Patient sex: M
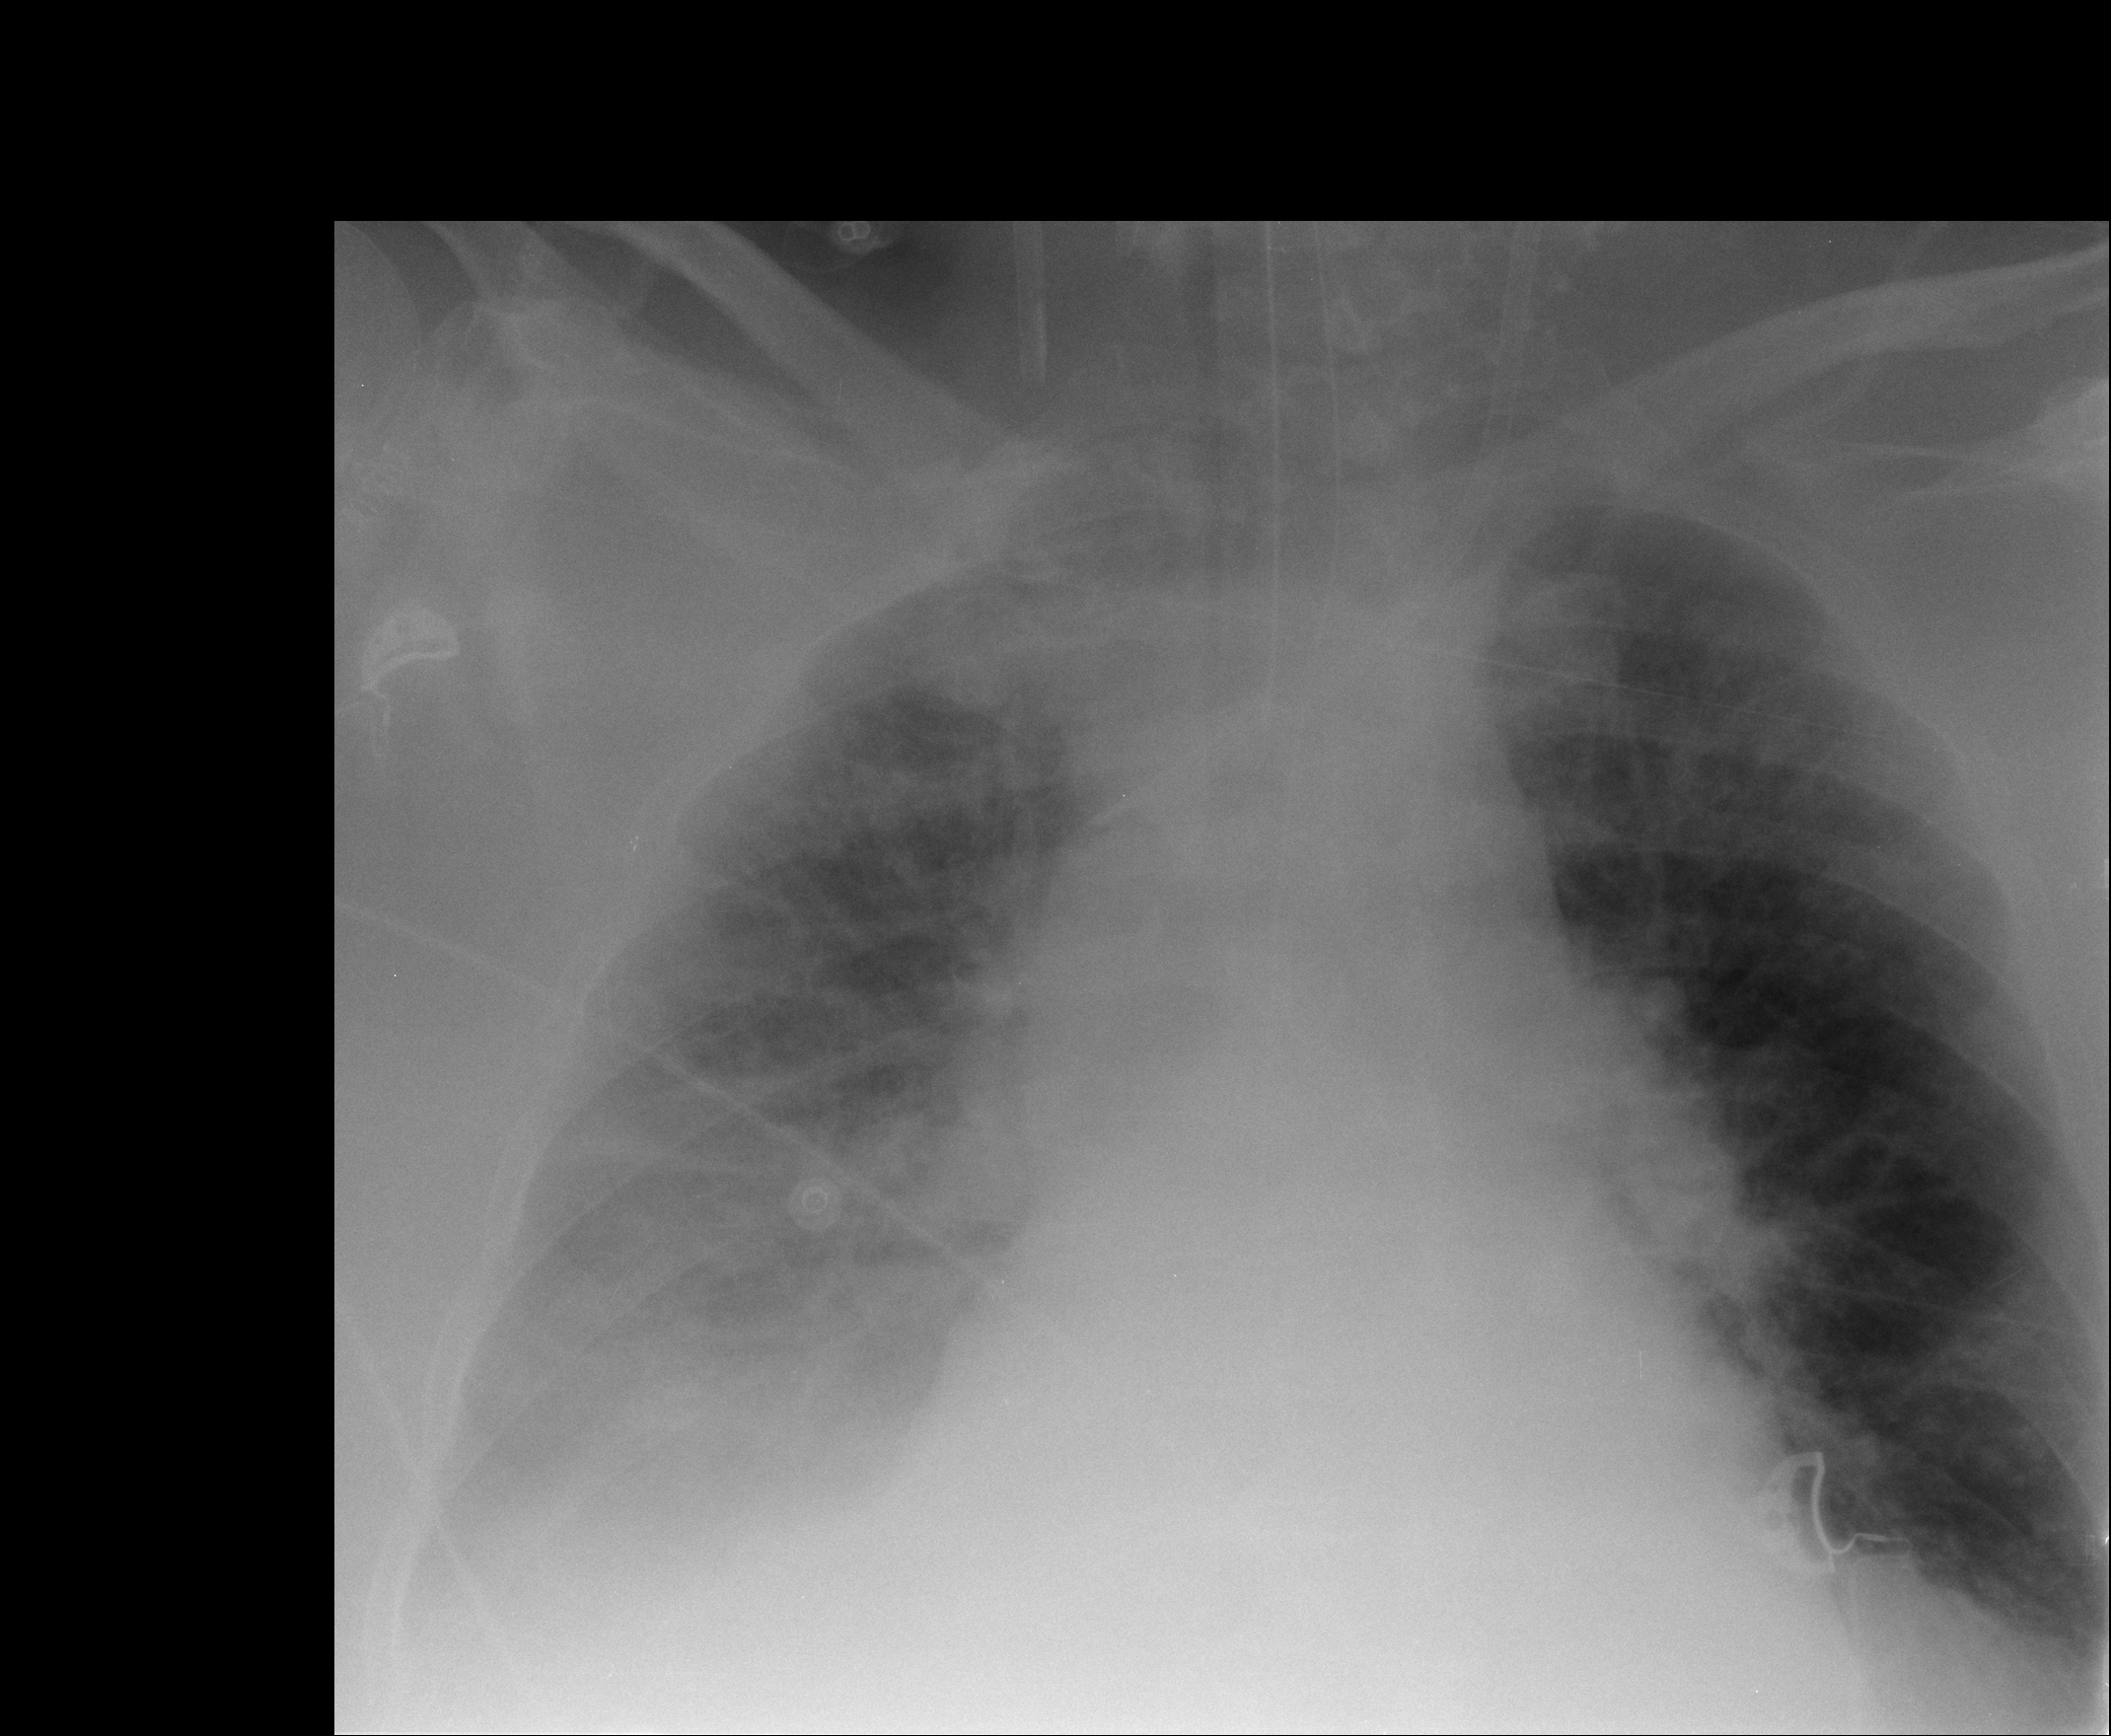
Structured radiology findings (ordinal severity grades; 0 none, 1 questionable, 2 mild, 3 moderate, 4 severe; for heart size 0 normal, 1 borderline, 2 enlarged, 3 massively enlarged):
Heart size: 1
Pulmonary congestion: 2
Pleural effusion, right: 2
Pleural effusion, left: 2
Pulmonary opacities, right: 2
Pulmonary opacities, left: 1
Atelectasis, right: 3
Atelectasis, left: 2